Field crop: tomato
Growth stage: 1
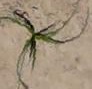
Species: cyperus